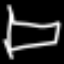
Label: bed